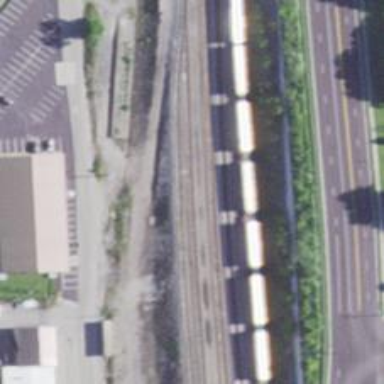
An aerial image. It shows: Railway siding for service.